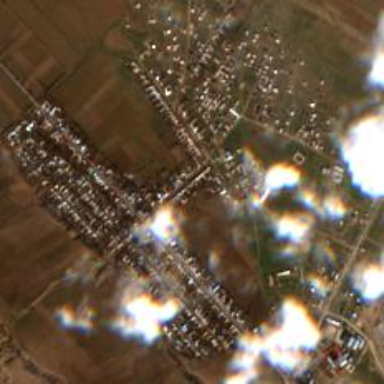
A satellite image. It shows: Residential area located in village.